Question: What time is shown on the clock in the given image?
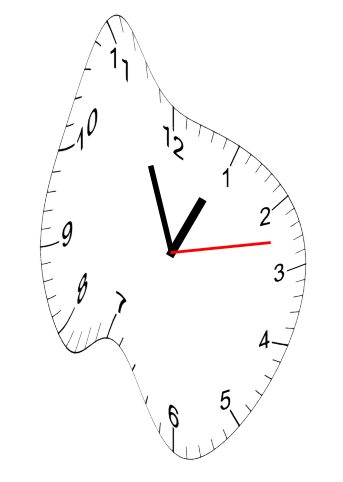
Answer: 12:56:13